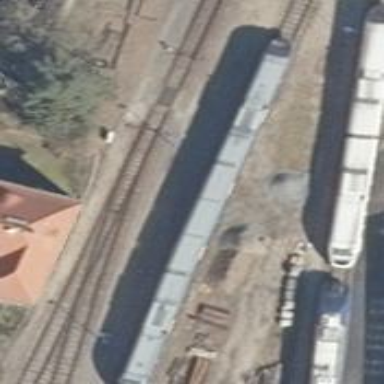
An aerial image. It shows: Railway switch.